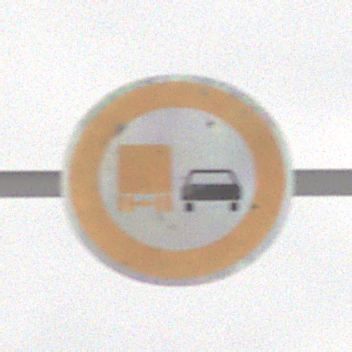
Verkehrszeichen: UeberholverbotKraftfahrzeuge
Umgebung: Outdoor, Nature
Tageszeit: MorningAfternoon
Wetter: Overcast
Licht: Natural
Jahreszeit: Winter
Kontrast: LowContrast